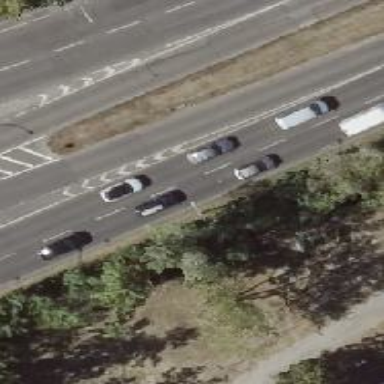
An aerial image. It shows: Asphalt road that is primary link with dual carriageway.